Field crop: maize
Growth stage: 2
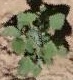
Species: chenopodium